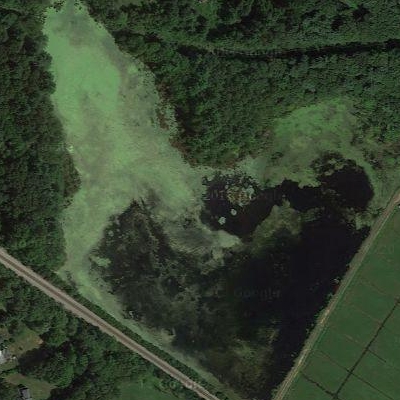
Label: RiverLake